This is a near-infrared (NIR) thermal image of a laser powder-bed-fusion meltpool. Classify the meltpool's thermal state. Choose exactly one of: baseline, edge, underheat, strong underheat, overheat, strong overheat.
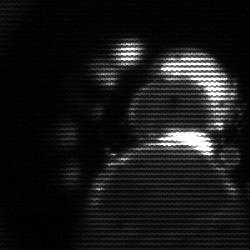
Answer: baseline